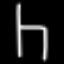
Label: chair